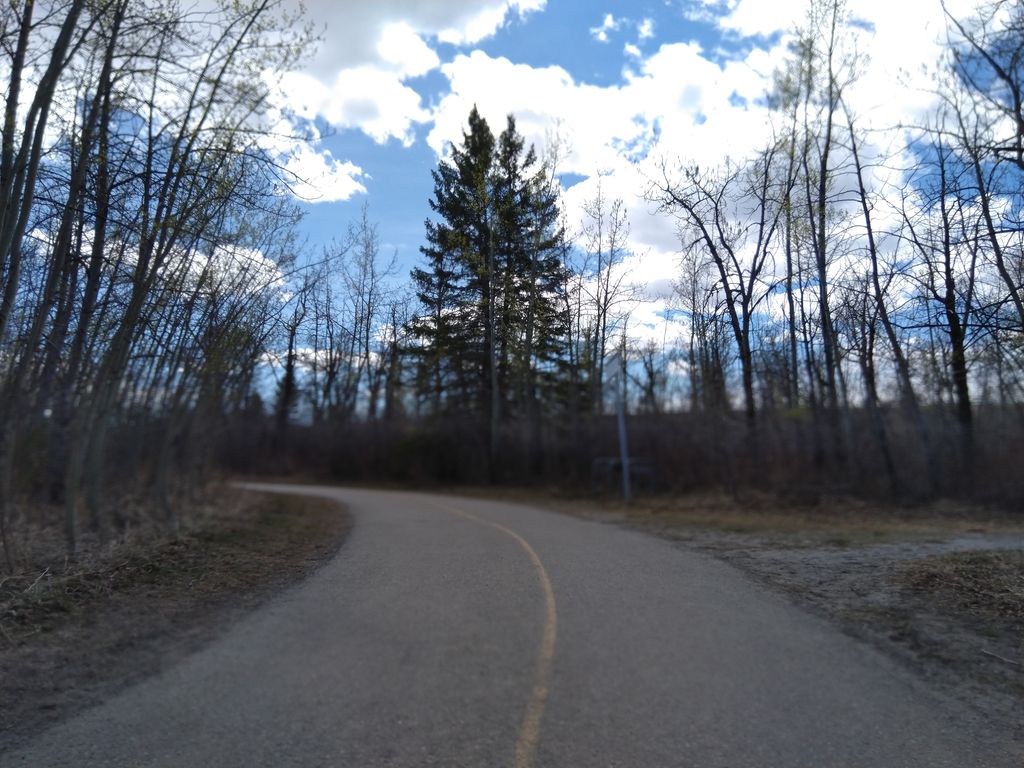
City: calgary